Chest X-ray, AP view. Patient: 56 years old, sex M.
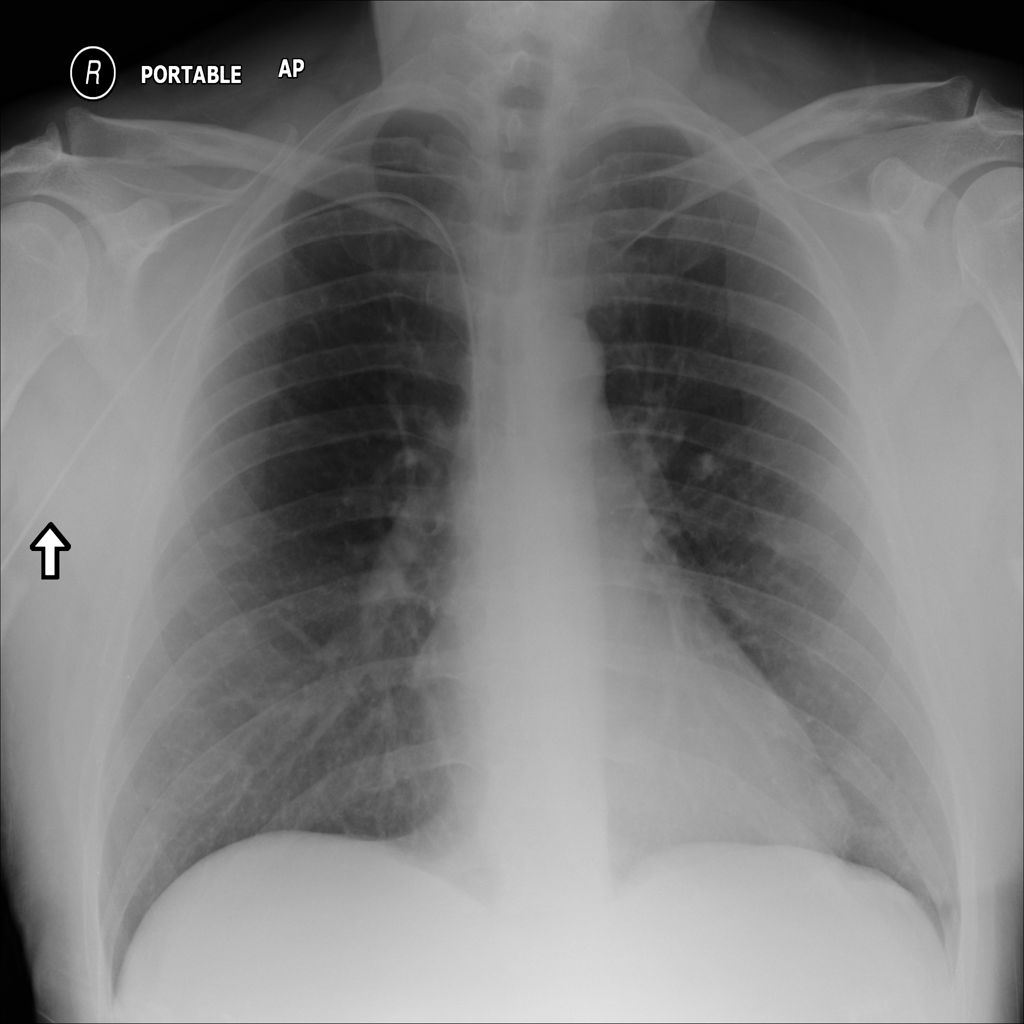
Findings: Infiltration